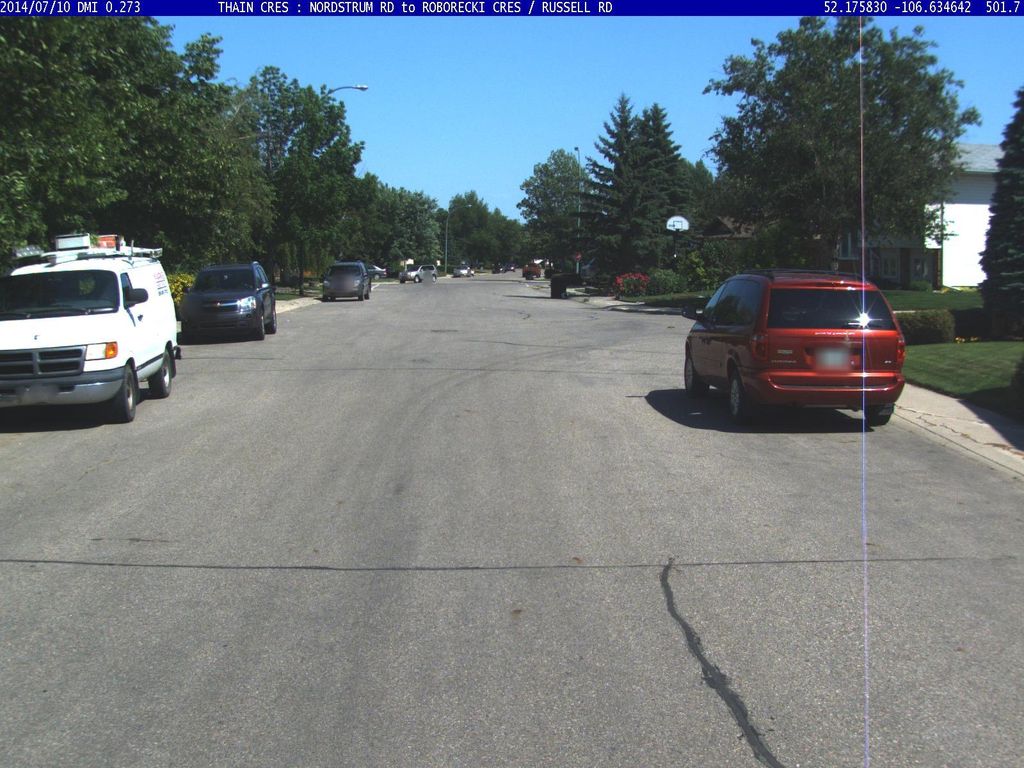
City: saskatoon